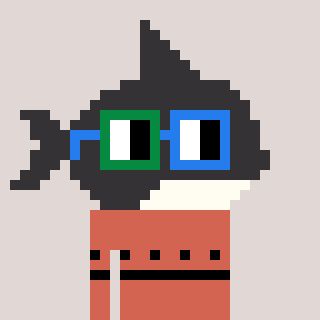
a pixel art character with square green and blue glasses, a orca-shaped head and a peachy-colored body on a warm background